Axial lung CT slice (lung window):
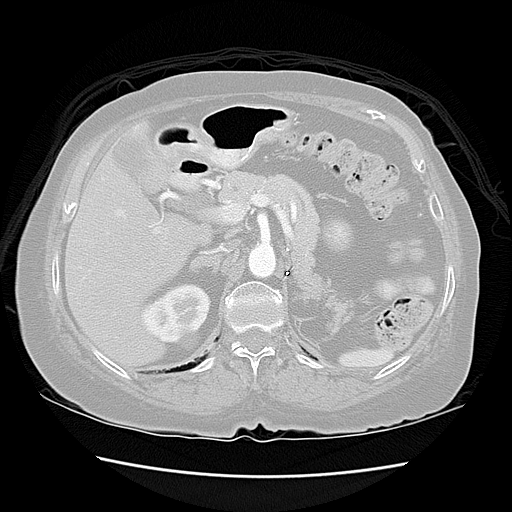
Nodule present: no